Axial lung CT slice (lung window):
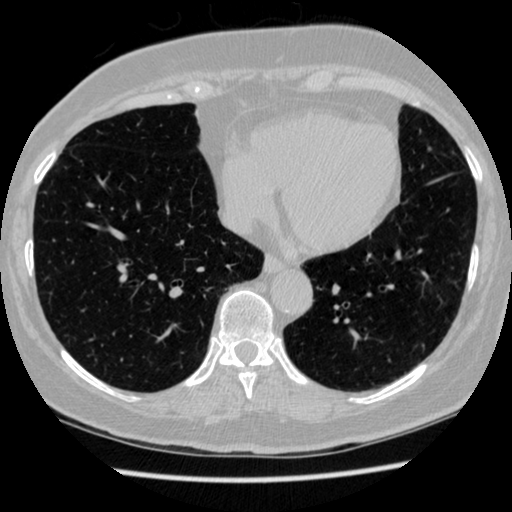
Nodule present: no